Field crop: maize
Growth stage: 2
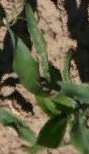
Species: maize